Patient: sex M, age 74
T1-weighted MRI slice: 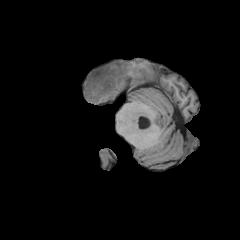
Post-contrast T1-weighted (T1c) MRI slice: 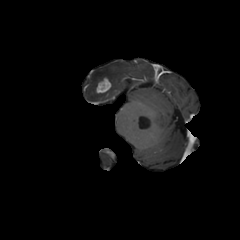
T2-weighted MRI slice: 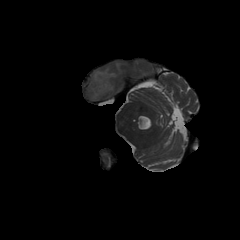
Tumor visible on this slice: yes
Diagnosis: Glioblastoma, IDH-wildtype
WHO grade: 4